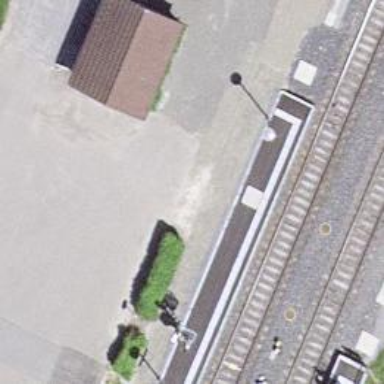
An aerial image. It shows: There is single track siding for servicing purposes.